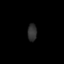
Tissue: lung
Cell type: Endothelial cells
Senescence score: 0.6784
Nuclear area (px): 156
Mean DAPI intensity: 48.288